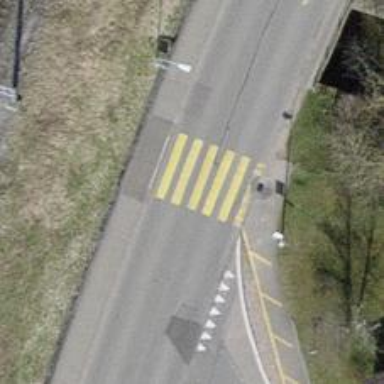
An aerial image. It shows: Uncontrolled zebra crossing on the road.